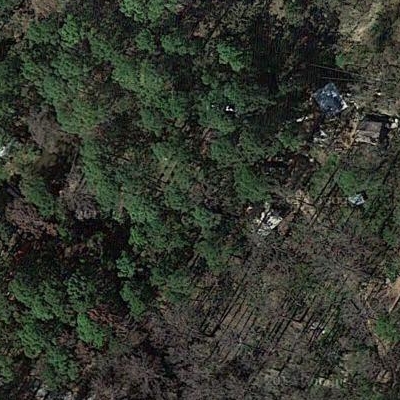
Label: Forest